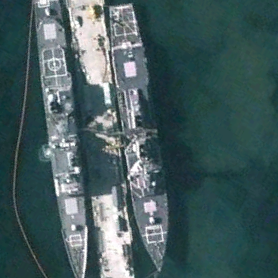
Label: destroyer